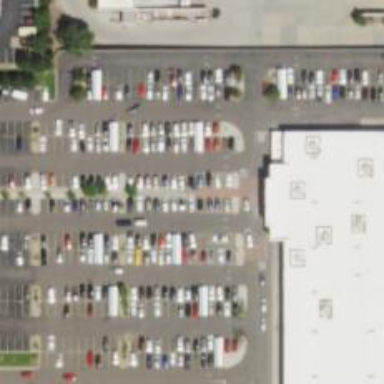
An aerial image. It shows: Parking space.